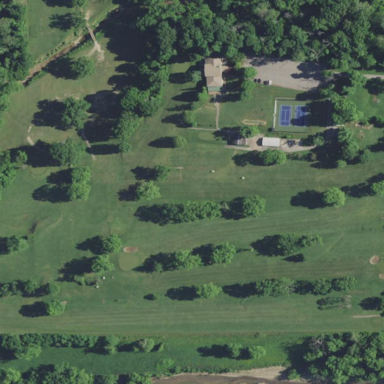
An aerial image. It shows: Golf course.